Question: Each button opens a different modal

I have a peculiar issue with Bootstrap 5 modal. I have a webpage that lists database records (please see screenshot). Each record has three buttons to open their respective modal (view, edit, other).
Once the page loads, if I click the 'view' button to open its respective modal, the content of the modal body appears correctly. If I close this modal and then click either my 'edit' or 'other' buttons to open their respective modal, the content of the modal body is that of my 'view' modal - even though the modal header displays the correct title for my 'edit' and 'other' modals (suggesting to me that the correct block of 'modal code' is in play).
Now, if I refresh the webpage, and then click either my 'edit' or 'other' buttons (not clicking the 'view' button just yet), the respective modal opens with the correct content in the modal body as expected. But, once I click my 'view' button and open its respective modal, all subsequent attempts to open my 'view' and 'other' modals keep displaying the modal body content of my 'view' modal - despite what the modal header title shows.
My code is listed below. Since I an not experienced in Javascript, I suspect the case of this issue lies there. Any feedback is appreciated.
'''
<table >
<thead>
<tr>
<th>ID</th>
<th>Name (Last, First)</th>
<th>Actions</th>
</tr>
</thead>
<tbody>
<tr>
<td>1046</td>
<td>ABBE, BILLY</td>
<td>
<button id="1046" class="btn btn-primary btn-sm me-1 mb-1 " role="button" />View</button>
<a href="#" class="btn btn-primary btn-sm me-1 mb-1 MyEditBtn" role="button" />Edit</a>
<a href="#" class="btn btn-primary btn-sm me-1 mb-1 MyOtherBtn" role="button" />Another Action</a>
</td>
</tr>
<tr>
<td>506</td>
<td>ABBEY, TEST</td>
<td>
<button id="506" class="btn btn-primary btn-sm me-1 mb-1 " role="button" />View</button>
<a href="#" class="btn btn-primary btn-sm me-1 mb-1 MyEditBtn" role="button" />Edit</a>
<a href="#" class="btn btn-primary btn-sm me-1 mb-1 MyOtherBtn" role="button" />Another Action</a>
</td>
</tr>
</tbody>
</table>
'''
'''
<div class="modal fade" id="MyEditModal" tabindex="-1" role="dialog" aria-labelledby="MyEditModalLabel" aria-hidden="true">
<div class="modal-dialog" role="document">
<div class="modal-content">
<div class="modal-header">
<h5 class="modal-title" id="MyEditModalLabel">Edit Modal</h5>
</div>
<form action="xxxx.php" method="post" name="EditForm" id="EditForm">
<div class="modal-body">
<h6 class="mt-2">Test edit modal</h6>
<div class="form-floating">
<input class="form-control border-0 fw-bold bg-white" type="text" name="Edit_Name" id="Edit_Name" >
<label for="Edit_Name" class="form-label">Name:</label>
</div>
<div class="form-floating">
<input class="form-control border-0 fw-bold bg-white" type="text" name="Edit_Email" id="Edit_Email" >
<label for="Edit_Email" class="form-label">Email:</label>
</div>
<input type="text" name="Edit_ID" id="Edit_ID">
<input type="hidden" name="Modal_Type" value="Edit" />
</div>
<div class="modal-footer">
<button type="button" class="btn btn-secondary" data-bs-dismiss="modal">Cancel</button>
<button type="submit" name="editdata" class="btn btn-warning">Save</button>
</div>
</form>
</div>
</div>
</div>
<div class="modal fade" id="MyOtherModal" tabindex="-1" role="dialog" aria-labelledby="MyOtherModalLabel" aria-hidden="true">
<div class="modal-dialog" role="document">
<div class="modal-content">
<div class="modal-header">
<h5 class="modal-title" id="MyOtherModalLabel">Other Modal</h5>
</div>
<form action="xxxx.php" method="post" name="OtherForm" id="OtherForm">
<div class="modal-body">
<h6 class="mt-2">Test other modal</h6>
<div class="form-floating">
<input class="form-control" type="text" name="Other_Name" id="Other_Name" >
<label for="Other_Name" class="form-label">Name:</label>
</div>
<div class="form-floating">
<input class="form-control" type="text" name="Other_Email" id="Other_Email" >
<label for="Other_Email" class="form-label">Email:</label>
</div>
<input type="text" name="Other_ID" id="Other_ID">
<input type="hidden" name="Modal_Type" value="Other" />
</div>
<div class="modal-footer">
<button type="button" class="btn btn-secondary" data-bs-dismiss="modal">Cancel</button>
<button type="submit" name="adddata" class="btn btn-warning">Save</button>
</div>
</form>
</div>
</div>
</div>
<div class="modal fade" tabindex="-1" id="ShowRecordModal" role="dialog" aria-labelledby="MyViewModalLabel" aria-hidden="true">
<div class="modal-dialog" role="document">
<div class="modal-content">
<div class="modal-header" id="ShowRecordModal">
<h5 class="modal-title">Customer Details</h5>
<button type="button" class="btn-close no-print" data-bs-dismiss="modal" aria-label="Close"></button>
</div>
<div class="modal-body"> </div>
<div class="modal-footer">
<button type="button" class="btn btn-secondary" data-bs-dismiss="modal">Close</button>
</div>
</div>
</div>
</div>
'''
'''
<script>
$(document).ready(function() {
$('table tbody').on('click', 'button', function() {
$tr = $(this).closest('tr');
var data = $tr.children("td").map(function () {
return $(this).text();
}).get();
cust_id = data[0];
$.ajax({url: "readtest.php",
method: 'post',
data: {CID:cust_id},
success: function(result) {
$(".modal-body").html(result);
}
});
$('#ShowRecordModal').modal('show');
})
})
</script>
<script>
$(document).ready(function () {
$('.MyEditBtn').on('click', function () {
$('#MyEditModal').modal('show');
$tr = $(this).closest('tr');
var data = $tr.children("td").map(function () {
return $(this).text();
}).get();
$('#Edit_ID').val(data[0]);
$('#Edit_Email').val(data[1]);
$('#Edit_Name').val(data[2]);
});
});
</script>
<script>
$(document).ready(function () {
$('.MyOtherBtn').on('click', function () {
$('#MyOtherModal').modal('show');
$tr = $(this).closest('tr');
var data = $tr.children("td").map(function () {
return $(this).text();
}).get();
$('#Other_ID').val(data[0]);
$('#Other_Email').val(data[1]);
$('#Other_Name').val(data[2]);
});
});
</script>
'''
I've removed extraneous codes such as the DataTables plug-in leaving only the minimum code to eliminate possible third-party components involvement in the issue.
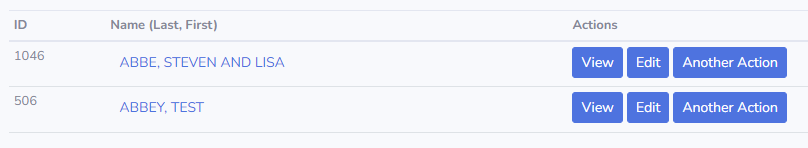
Answer: The reason why all your modals get the same content in the modal body after clicking on the "view" button is because you're targeting the '.modal-body' of every modal on your page in your jQuery '$.ajax()' function: '$(".modal-body").html(result);'.
You need to target the modal ID first in the jQuery selector '$()':
'$("#ShowRecordModal .modal-body").html(result);'